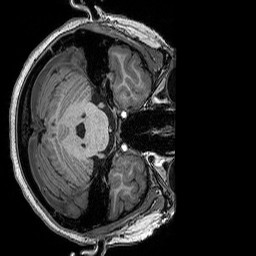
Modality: T1w
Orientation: axial
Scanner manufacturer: siemens
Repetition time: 2.5 s
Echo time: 0.00341 s